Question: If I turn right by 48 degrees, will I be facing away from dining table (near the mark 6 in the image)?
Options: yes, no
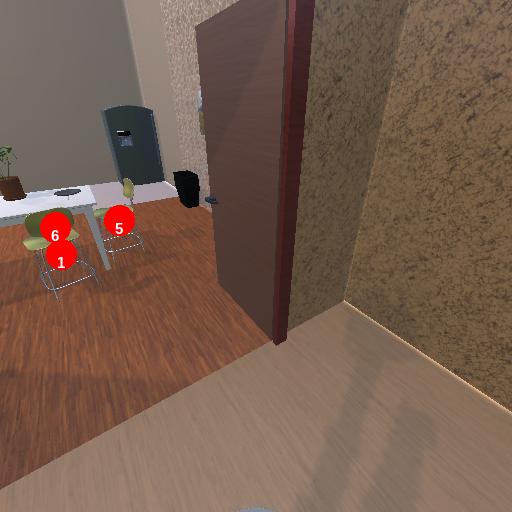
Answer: yes